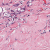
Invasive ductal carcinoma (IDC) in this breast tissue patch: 1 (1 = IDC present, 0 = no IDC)